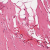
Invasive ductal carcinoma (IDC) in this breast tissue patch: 0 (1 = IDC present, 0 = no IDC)